Question: I follow all steps of <URL> repository but the proxy doesn't work.
In README of grunt-connect-proxy, they say but now is ""watch**, so... I'm using watch, not livereload (and put the livereload code inside the watch option).
## MainCtrl - the controller
'''
...
angular.module('vedita')
.controller('MainCtrl', ['$scope', '$resource', function($scope, $resource) {
$resource('/api/edges').query();
...
'''
---
## Starting: grunt dev
'''
$ grunt dev
Running "bower:install" (bower) task
>> Cleaned target dir c:\workspace\estudo\jsngularjsedita-test
rontend\libs
>> Installed bower packages
Running "configureProxies:server" (configureProxies) task
Proxy created for: /api to localhost:3000
Running "connect:server" (connect) task
Started connect web server on http://localhost:9000
Running "watch:dev" (watch) task
Waiting...
Running "jshint:all" (jshint) task
>> 5 files lint free.
Running "html2js:dist" (html2js) task
Successfully converted 0 html templates to js.
Running "concat:dist" (concat) task
File dist/app.js created.
Running "clean:temp" (clean) task
Cleaning tmp...OK
Done, without errors.
Completed in 3.753s at Mon Sep 22 2014 15:18:45 GMT-0300 (Hora oficial do Brasil) - Waiting...
'''
---
## Google DevTools - Console error

---
## Gruntfile.js
'''
module.exports = function(grunt) {
grunt.initConfig({
pkg: grunt.file.readJSON('package.json'),
bower: {
install: {
options: {
install: true,
copy: false,
targetDir: './libs',
cleanTargetDir: true
}
}
},
jshint: {
all: [ 'Gruntfile.js', 'app/*.js', 'app/**/*.js' ]
},
html2js: {
dist: {
src: [ 'app/templates/*.html', 'app/templates/**/*.html' ],
dest: 'tmp/templates.js'
}
},
concat: {
options: {
separator: ';'
},
dist: {
src: [ 'app/*js', 'app/**/*js', 'tmp/*.js' ],
dest: 'dist/app.js'
}
},
uglify: {
dist: {
files: {
'dist/app.js': [ 'dist/app.js' ]
},
options: {
mangle: false
}
}
},
clean: {
temp: {
src: [ 'tmp' ]
}
},
watch: {
dev: {
files: [ 'Gruntfile.js', 'app/*.js', 'app/**/*.js', '*.html' ],
tasks: [ 'jshint', 'html2js:dist', 'concat:dist', 'clean:temp' ],
options: {
atBegin: true,
middleware: function (connect, options) {
if (!Array.isArray(options.base)) {
options.base = [options.base];
}
// Setup the proxy
var middlewares = [require('grunt-connect-proxy/lib/utils').proxyRequest];
// Serve static files.
options.base.forEach(function(base) {
middlewares.push(connect.static(base));
});
// Make directory browse-able.
var directory = options.directory || options.base[options.base.length - 1];
middlewares.push(connect.directory(directory));
return middlewares;
}
}
},
min: {
files: [ 'Gruntfile.js', 'app/*.js', 'app/**/*.js', '*.html' ],
tasks: [ 'jshint', 'html2js:dist', 'concat:dist', 'clean:temp', 'uglify:dist' ],
options: {
atBegin: true
}
}
},
connect: {
server: {
options: {
hostname: 'localhost',
port: 9000
},
proxies: [
{
context: '/api',
host: 'localhost',
port: 3000
}
]
}
},
compress: {
dist: {
options: {
archive: 'dist/<%= pkg.name %>-<%= pkg.version %.zip'
},
files: [
{
src: ['index.html'],
dest: '/'
}, {
src: ['dist/**'],
dest: 'dist/'
}, {
src: ['assets/**'],
dest: 'assets/'
}, {
src: ['libs/**'],
dest: 'libs/'
}
]
}
}
// Task configuration will be written here
});
// Loading of tasks and registering tasks will be written here
grunt.loadNpmTasks('grunt-contrib-jshint');
grunt.loadNpmTasks('grunt-contrib-clean');
grunt.loadNpmTasks('grunt-connect-proxy');
grunt.loadNpmTasks('grunt-contrib-connect');
grunt.loadNpmTasks('grunt-contrib-compress');
grunt.loadNpmTasks('grunt-contrib-concat');
grunt.loadNpmTasks('grunt-contrib-uglify');
grunt.loadNpmTasks('grunt-html2js');
grunt.loadNpmTasks('grunt-contrib-watch');
grunt.loadNpmTasks('grunt-bower-task');
grunt.loadNpmTasks('grunt-karma');
grunt.registerTask('dev', [ 'bower', 'configureProxies:server', 'connect:server', 'watch:dev' ]);
grunt.registerTask('test', [ 'bower', 'jshint', 'karma:continuous' ]);
grunt.registerTask('minified', [ 'bower', 'connect:server', 'watch:min' ]);
grunt.registerTask('package', [ 'bower', 'jshint', 'karma:unit', 'html2js:dist', 'concat:dist', 'uglify:dist',
'clean:temp', 'compress:dist' ]);
};
'''
---
I follow this tutorial for learn how to use AngularJS and Grunt: <URL>
---
If you need more information, tell me. Don't down vote the question without say the reason.
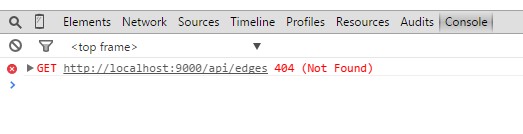
Answer: I found the solution:
I need to remove the from 'watch' to 'connect', like that:
'''
connect: {
server: {
options: {
hostname: 'localhost',
port: 9000,
middleware: function (connect, options) {
var middlewares = [];
options.base.forEach(function (base) {
// Serve static files.
middlewares.push(connect.static(base));
});
middlewares.push(proxySnippet);
return middlewares;
}
},
proxies: [
{
context: '/api',
host: 'localhost',
port: 3000,
https: false,
// changeOrigin: false,
xforward: true
}
]
}
},
'''
Then... I put this var at the top of the 'Gruntfile.js':
'''
module.exports = function(grunt) {
var proxySnippet = require('grunt-connect-proxy/lib/utils').proxyRequest;
'''
And works!
Thanks guys!